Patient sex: F
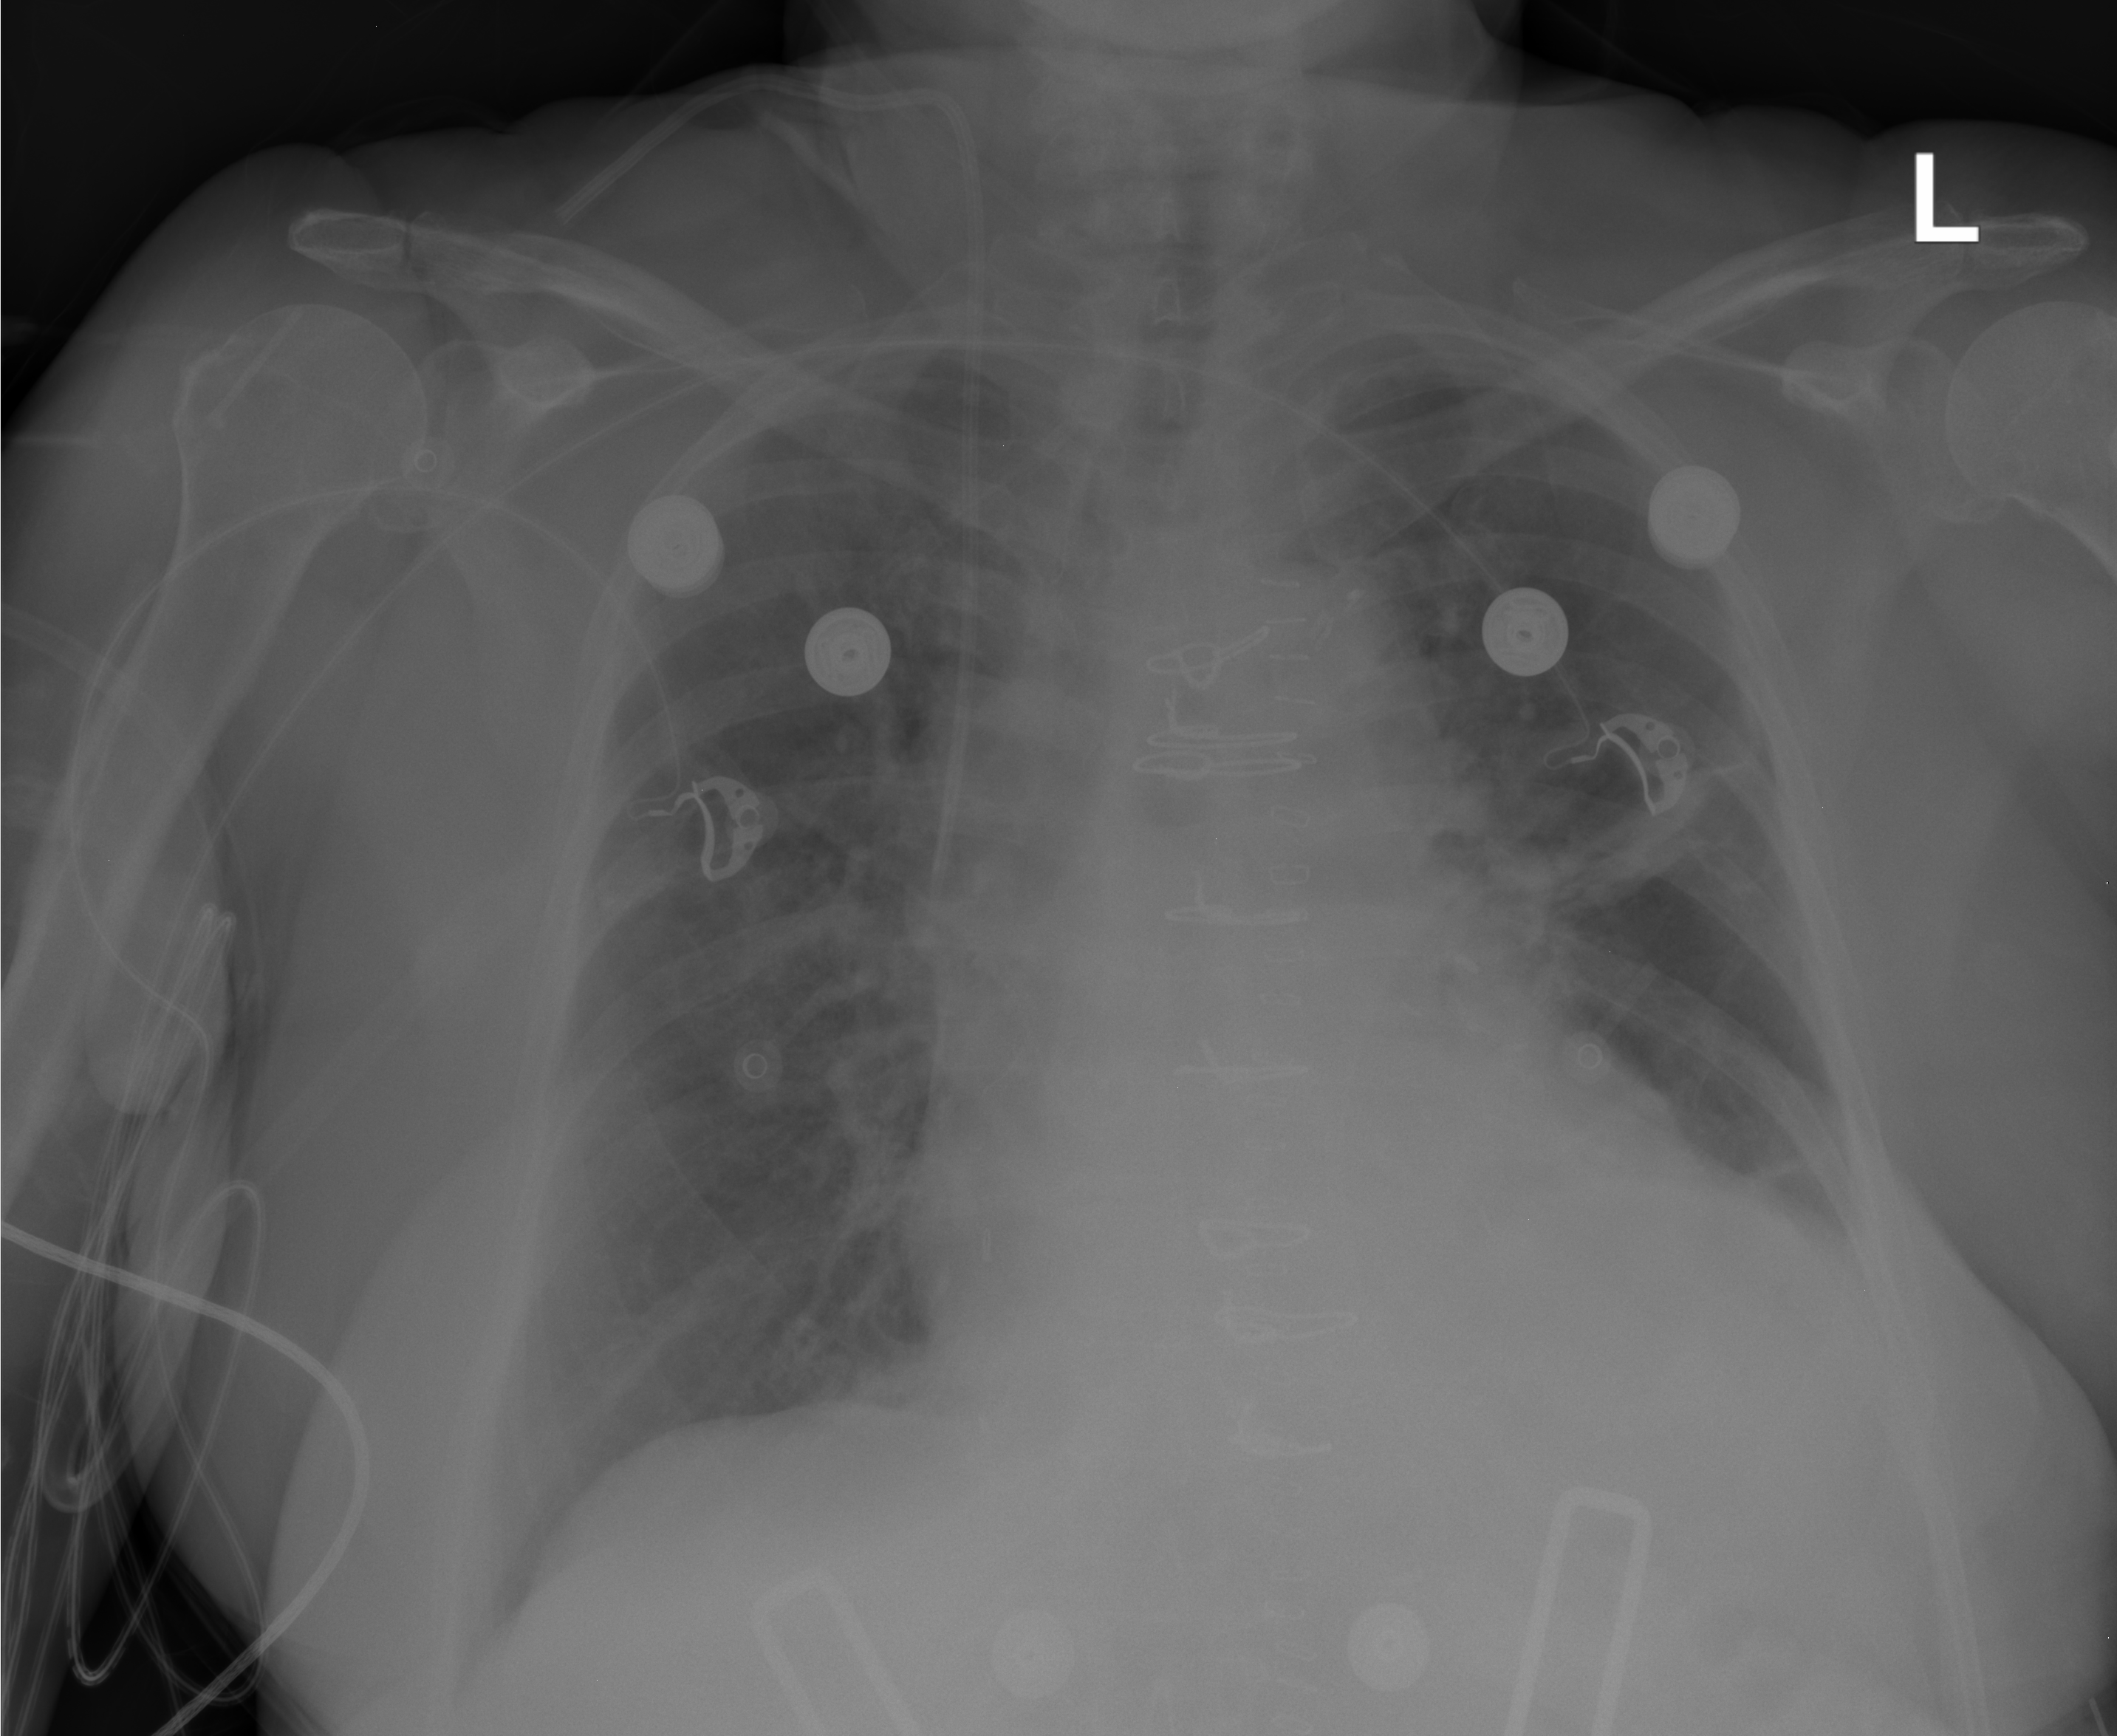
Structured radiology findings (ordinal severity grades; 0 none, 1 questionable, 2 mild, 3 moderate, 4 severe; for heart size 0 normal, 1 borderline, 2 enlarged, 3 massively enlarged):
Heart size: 2
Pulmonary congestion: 2
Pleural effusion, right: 0
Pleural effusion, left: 0
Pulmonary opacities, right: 0
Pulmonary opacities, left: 0
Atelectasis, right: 2
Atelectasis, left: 2